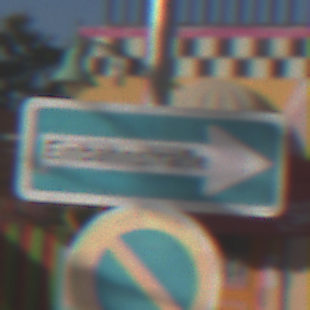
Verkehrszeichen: EinbahnstrasseRechtsweisend
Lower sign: EingeschraenktesHalteverbot
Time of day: MorningAfternoon
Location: Outdoor (Special)
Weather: PartlyCloudy
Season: NotSpecified
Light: Natural